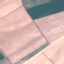
Label: AnnualCrop